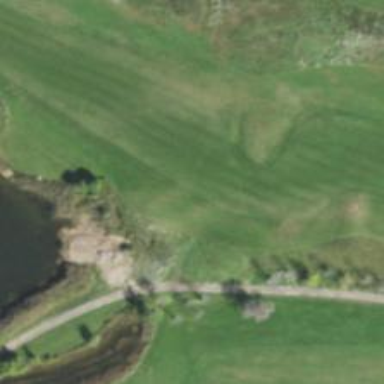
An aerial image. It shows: Golf hole.